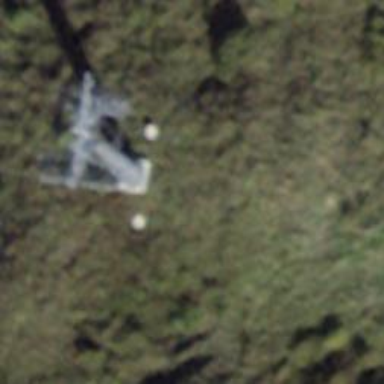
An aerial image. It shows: Pylon for aerialway.